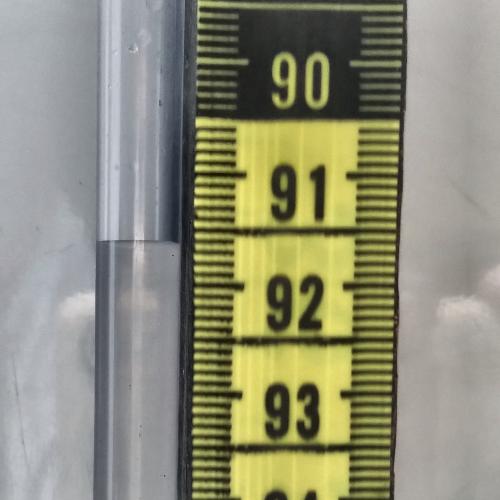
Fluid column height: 91.6 cm